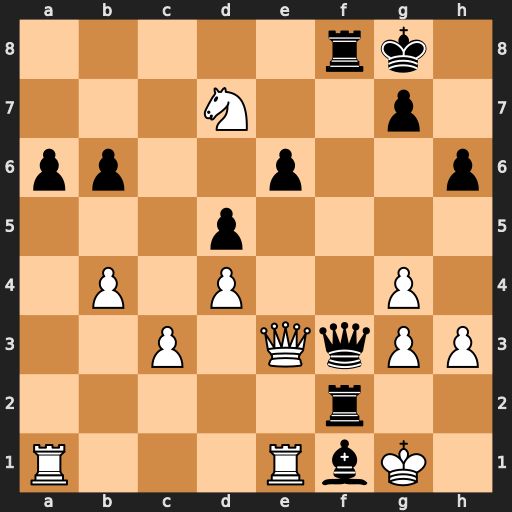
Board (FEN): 5rk1/3N2p1/pp2p2p/3p4/1P1P2P1/2P1QqPP/5r2/R3RbK1
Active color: w
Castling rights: -
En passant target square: -
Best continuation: Qxf3 R8xf3 Rxf1 Rxf1+ Rxf1